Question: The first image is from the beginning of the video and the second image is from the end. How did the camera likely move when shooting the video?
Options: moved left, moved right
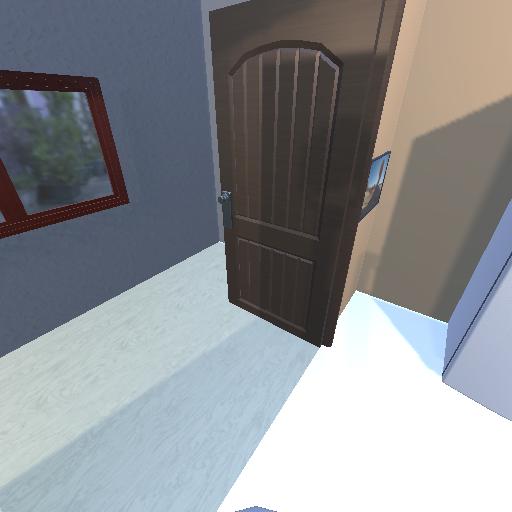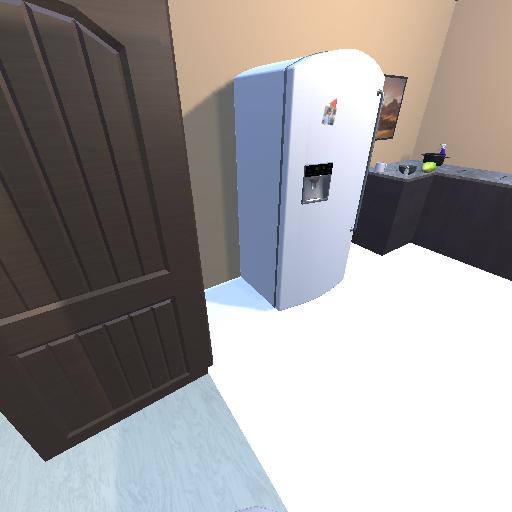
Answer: moved left